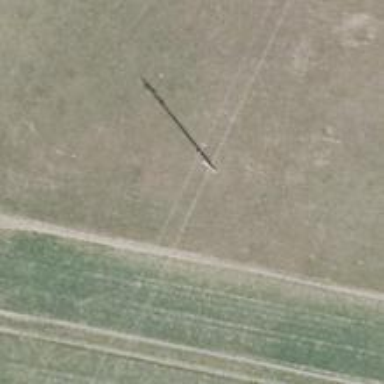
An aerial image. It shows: Power pole.